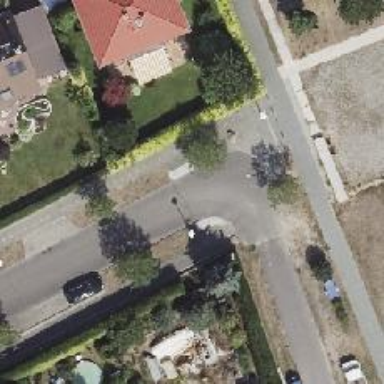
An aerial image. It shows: Uncontrolled crossing on footway.